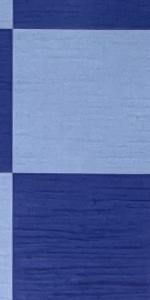
Label: Empty